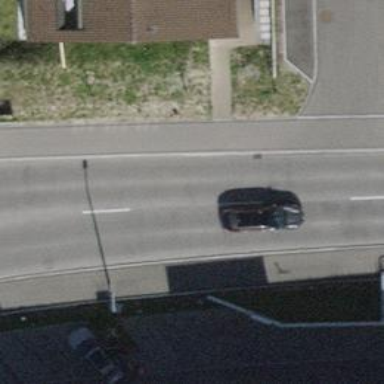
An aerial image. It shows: Post box is visible.